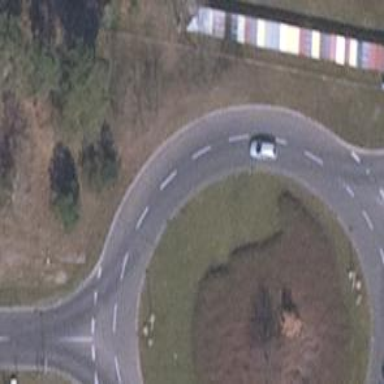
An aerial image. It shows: Unclassified road leading to roundabout junction.